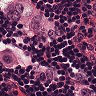
Metastatic tissue present: yes